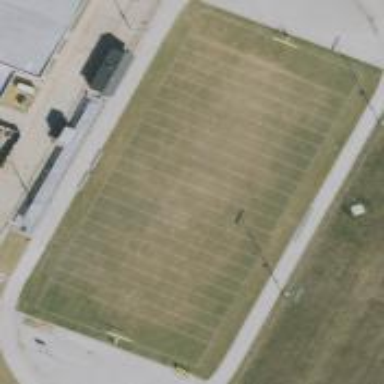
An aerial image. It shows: American football pitch.